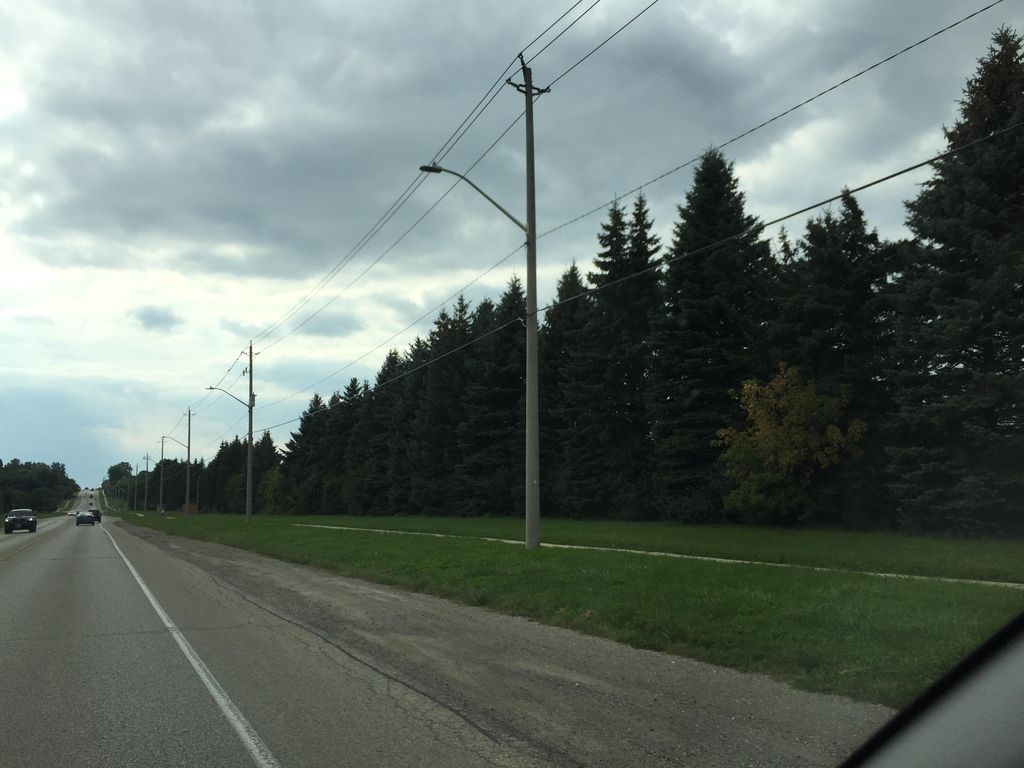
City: kitchener-waterloo